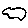
Label: cloud